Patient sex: M
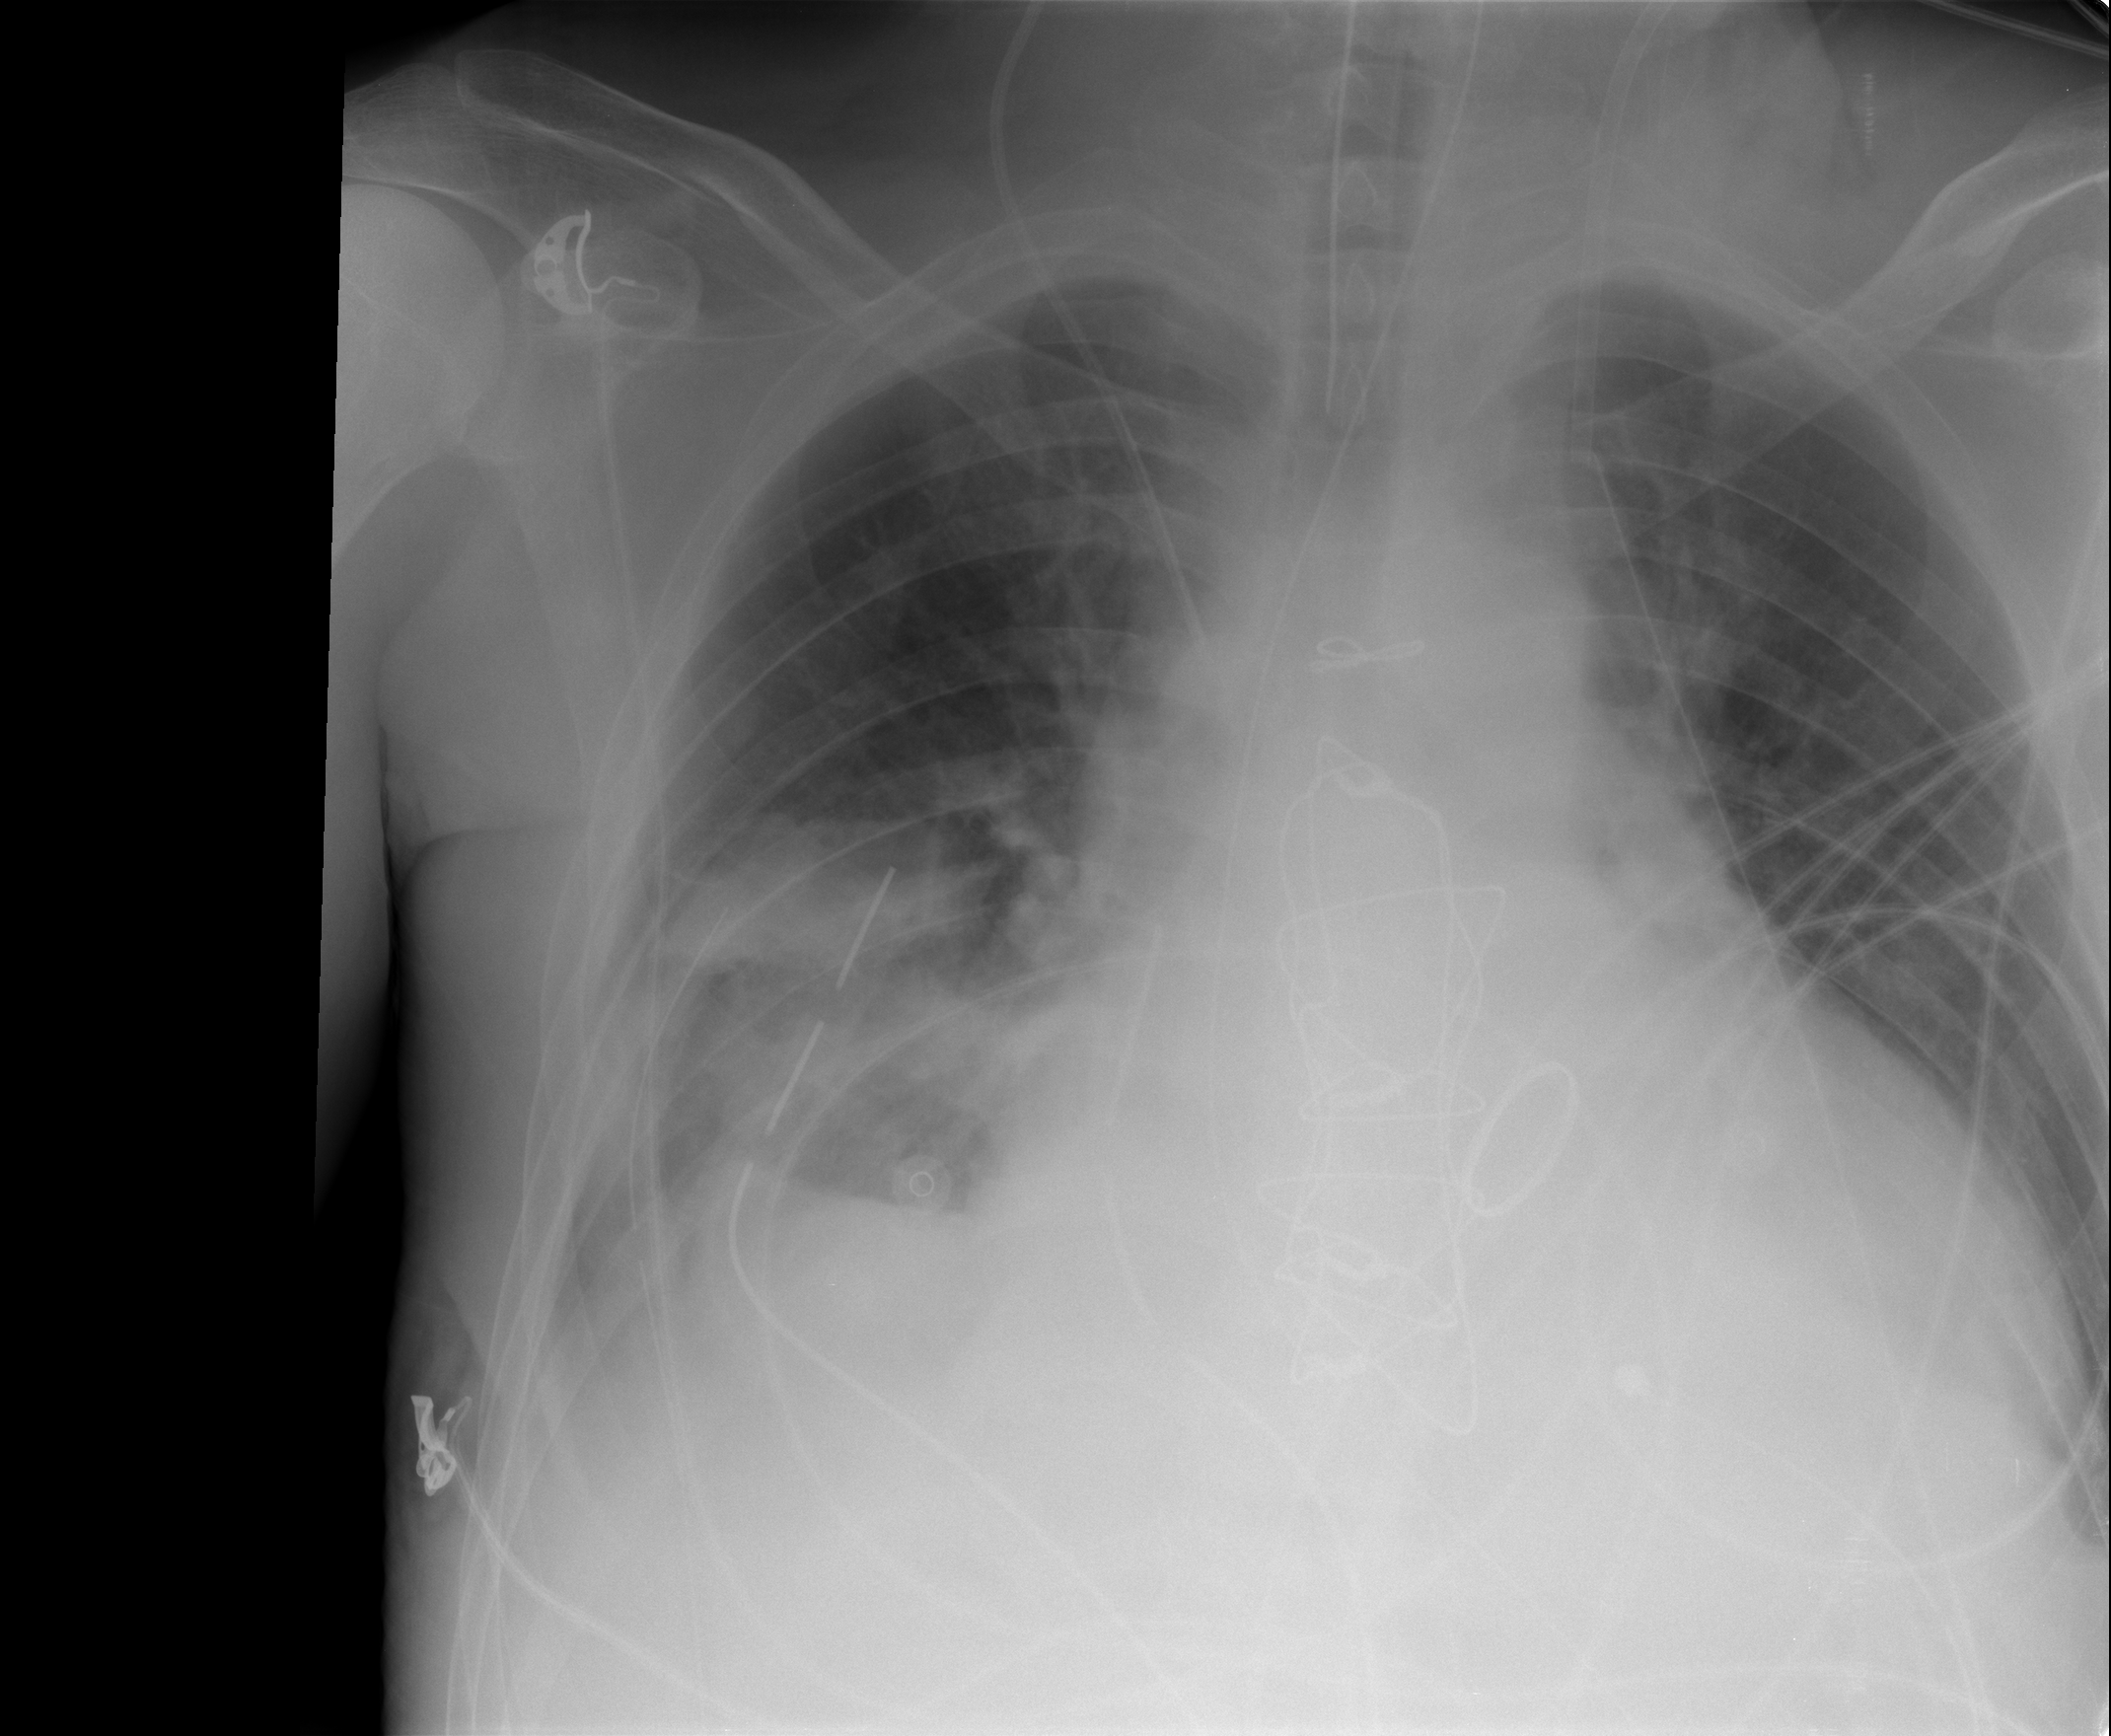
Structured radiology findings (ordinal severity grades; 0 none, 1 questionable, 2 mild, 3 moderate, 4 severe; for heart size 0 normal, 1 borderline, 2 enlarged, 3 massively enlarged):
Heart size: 3
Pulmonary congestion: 1
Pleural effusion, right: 3
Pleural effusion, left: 1
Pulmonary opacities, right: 1
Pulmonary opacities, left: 0
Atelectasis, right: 3
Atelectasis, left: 2